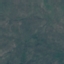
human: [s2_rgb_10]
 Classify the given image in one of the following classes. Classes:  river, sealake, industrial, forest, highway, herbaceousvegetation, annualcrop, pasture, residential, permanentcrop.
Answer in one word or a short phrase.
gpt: HerbaceousVegetation